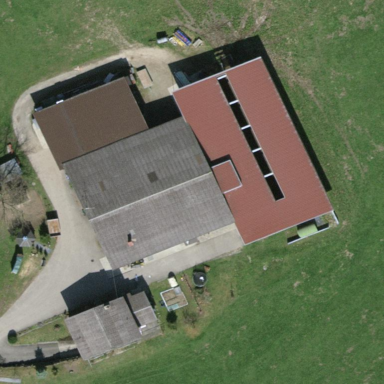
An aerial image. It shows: Farmyard area.